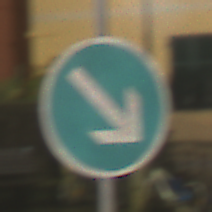
Verkehrszeichen: VorgeschriebeneVorbeifahrtRechts
Umgebung: Outdoor, Urban
Tageszeit: Night
Wetter: PartlyCloudy
Licht: Artificial
Jahreszeit: NotSpecified
Kontrast: HighContrast